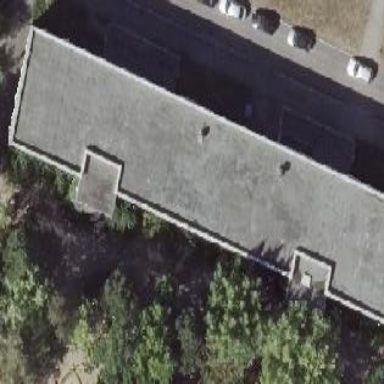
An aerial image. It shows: School building with flat roof.